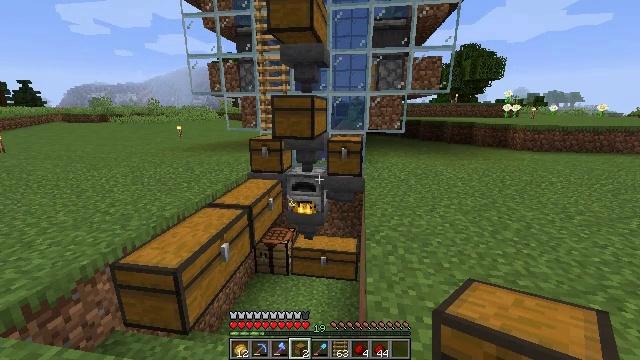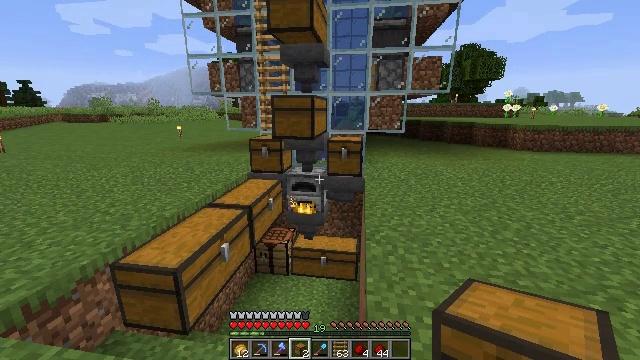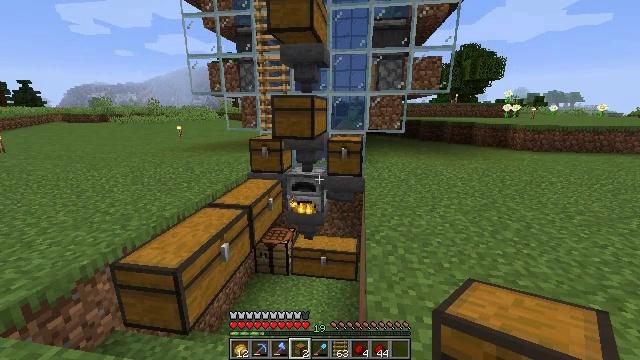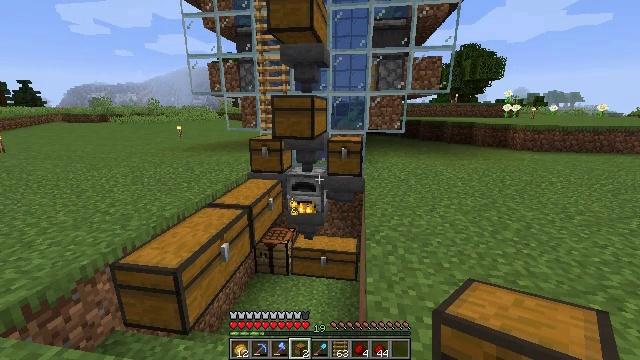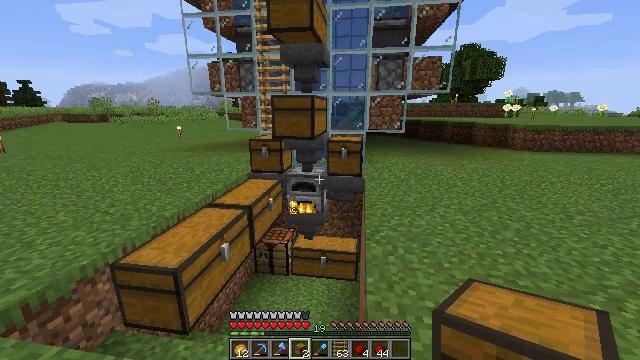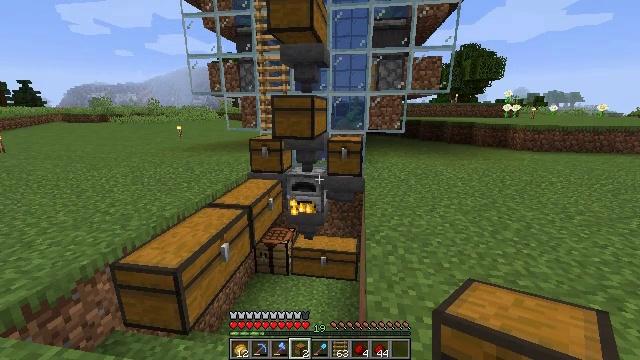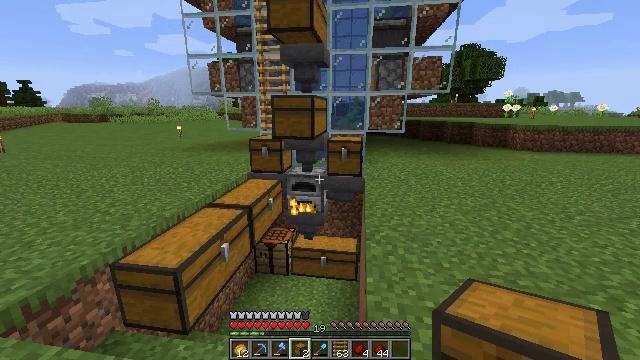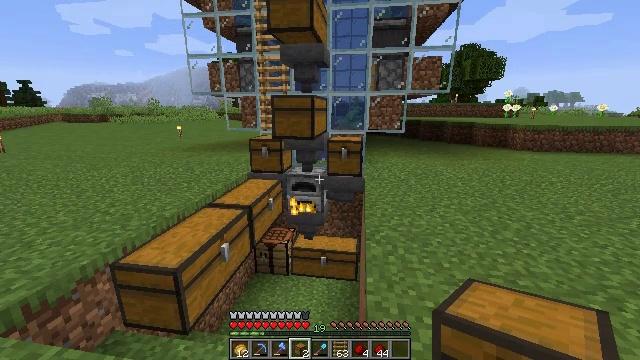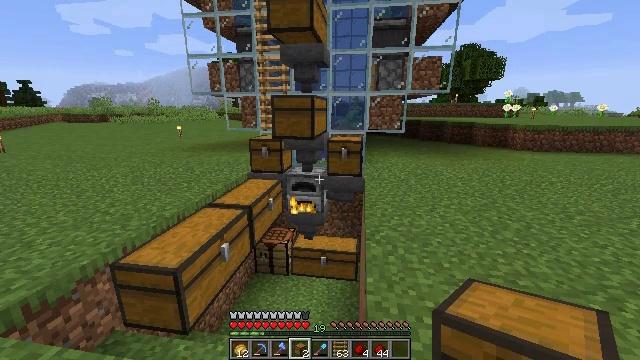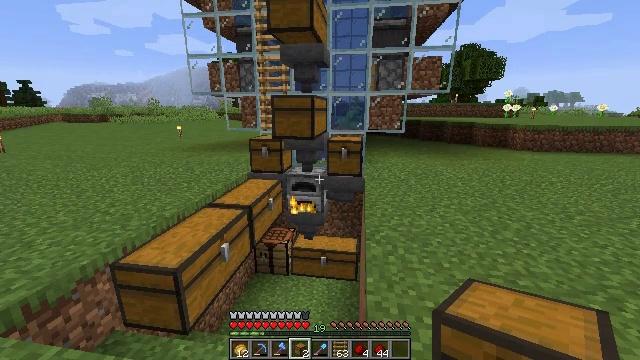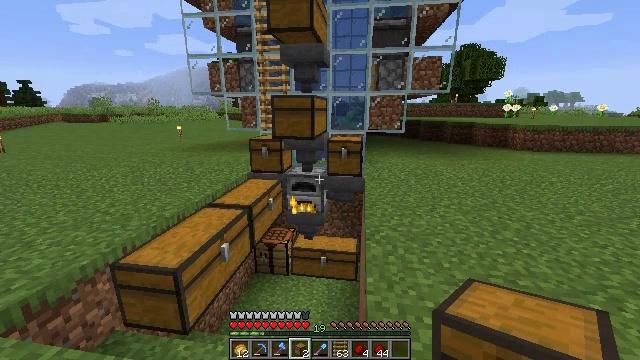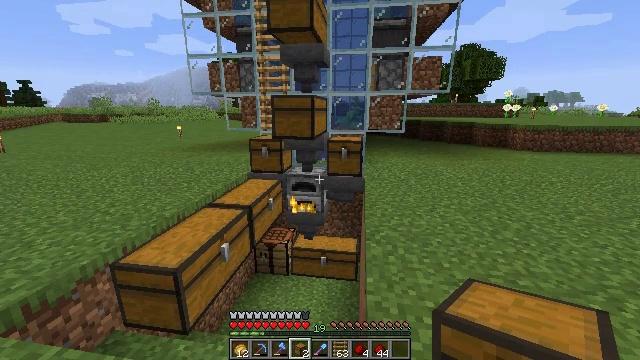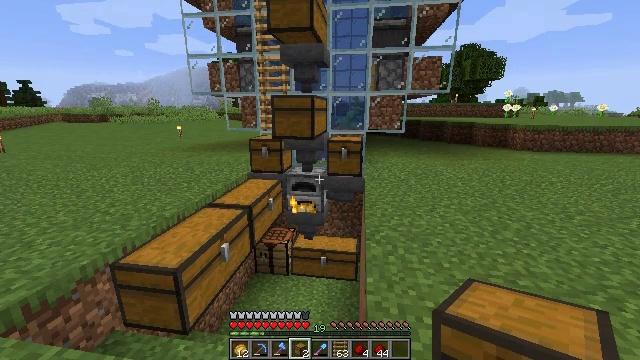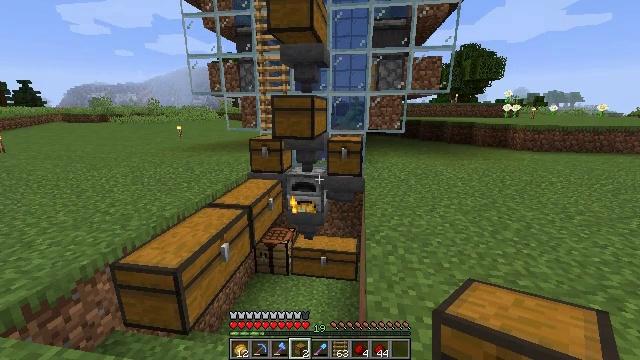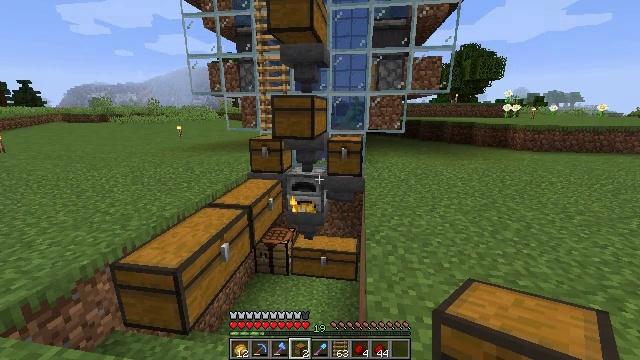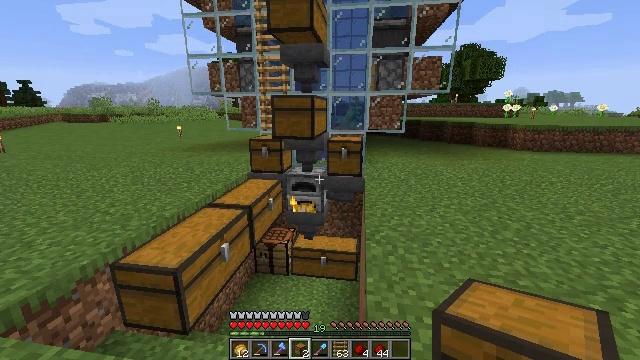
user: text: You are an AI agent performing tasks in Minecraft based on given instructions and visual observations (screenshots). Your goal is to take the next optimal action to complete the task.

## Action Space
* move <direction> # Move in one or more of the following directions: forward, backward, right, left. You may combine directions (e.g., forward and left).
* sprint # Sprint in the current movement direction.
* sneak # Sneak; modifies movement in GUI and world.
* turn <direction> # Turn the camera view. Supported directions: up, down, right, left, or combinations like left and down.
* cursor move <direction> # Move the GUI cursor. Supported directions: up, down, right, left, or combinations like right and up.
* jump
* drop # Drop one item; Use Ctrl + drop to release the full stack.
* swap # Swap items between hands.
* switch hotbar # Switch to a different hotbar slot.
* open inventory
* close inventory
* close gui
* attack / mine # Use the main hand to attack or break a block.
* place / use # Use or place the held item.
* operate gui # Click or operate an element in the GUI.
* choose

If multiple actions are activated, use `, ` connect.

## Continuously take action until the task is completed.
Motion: motion action
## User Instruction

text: Mine a chest to move it.
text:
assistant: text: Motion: no_op
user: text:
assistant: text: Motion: no_op
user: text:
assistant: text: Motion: no_op
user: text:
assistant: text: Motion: no_op
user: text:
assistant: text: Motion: no_op
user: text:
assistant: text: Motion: no_op
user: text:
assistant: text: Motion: no_op
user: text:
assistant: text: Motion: no_op
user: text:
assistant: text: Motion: no_op
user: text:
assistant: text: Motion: no_op
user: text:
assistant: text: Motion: no_op
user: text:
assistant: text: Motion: no_op
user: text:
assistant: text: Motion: no_op
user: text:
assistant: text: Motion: no_op
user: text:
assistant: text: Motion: no_op
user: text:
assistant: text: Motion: no_op
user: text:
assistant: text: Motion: no_op
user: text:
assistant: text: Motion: no_op
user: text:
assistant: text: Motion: no_op
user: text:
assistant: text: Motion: no_op
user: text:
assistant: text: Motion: no_op
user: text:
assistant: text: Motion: no_op
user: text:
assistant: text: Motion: no_op
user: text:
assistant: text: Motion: no_op
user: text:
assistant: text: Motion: no_op
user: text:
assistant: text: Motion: no_op
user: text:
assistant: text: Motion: no_op
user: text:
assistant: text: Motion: no_op
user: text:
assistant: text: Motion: no_op
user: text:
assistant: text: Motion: no_op